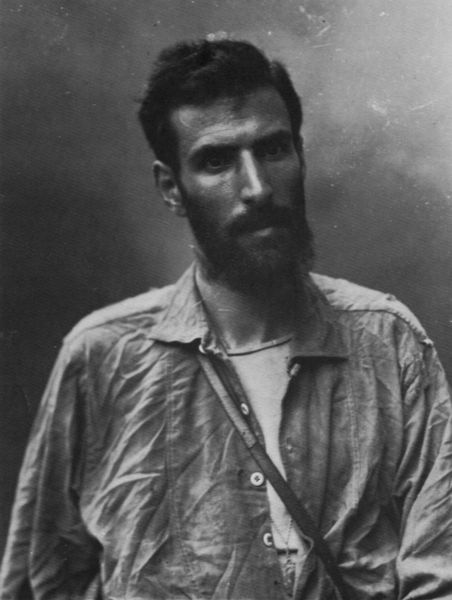
Titel: Pierre Savorgnan de Brazza (1852-1905), Afrikaforscher und Gouverneur
Künstler: Atelier Nadar
Institution: unbekannt
Schlagwörter: dunkel, kämpfer, mann, grau, hell, licht, schwarz, weiss, blick, bart, hemd, vollbart, portrait, porträt, bruststück, kette, schnäuzer, nachdenklich, knöpfe, kinnbart, foto, fotografie, photographie, unterhemd, medaillon, schwarz-weiss, tasche, politiker, photo, persönlichkeit, grautöne, umhängetasche, zerknittert, aufgeknöpft, photoapparat, studioaufnahme, tragegurt, kommunist, umhängegurt, ungebügelt